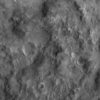
Label: not_dusty